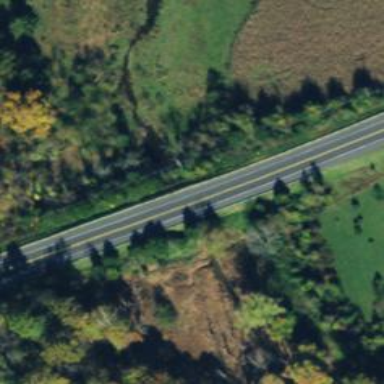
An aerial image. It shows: Culvert tunnel.